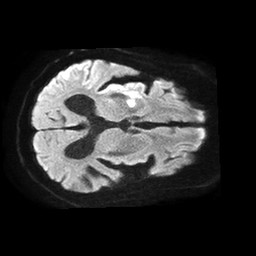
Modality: TRACE
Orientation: axial
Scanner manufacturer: philips
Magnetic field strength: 1.5 T
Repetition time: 4.6 s
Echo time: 0.08517 s